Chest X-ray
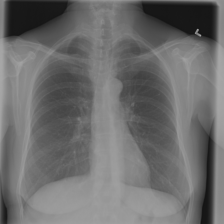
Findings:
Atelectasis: negative
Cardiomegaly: negative
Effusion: negative
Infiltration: negative
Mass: negative
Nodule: negative
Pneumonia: negative
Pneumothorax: negative
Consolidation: negative
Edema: negative
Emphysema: negative
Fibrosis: negative
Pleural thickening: negative
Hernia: negative